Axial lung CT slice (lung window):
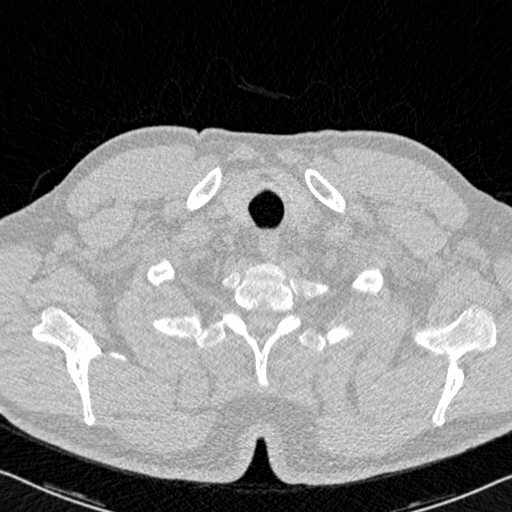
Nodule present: no